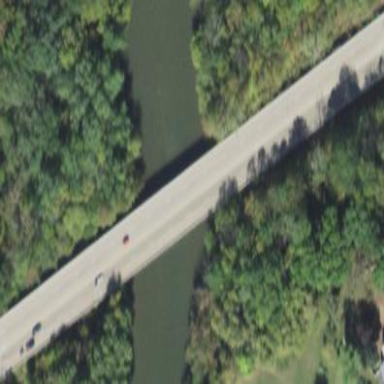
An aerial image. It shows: Man-made bridge.